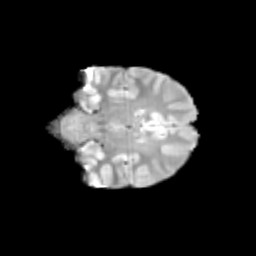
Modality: T2w
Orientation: coronal
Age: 13
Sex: male
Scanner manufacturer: siemens
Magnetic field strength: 3 T
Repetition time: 3.8 s
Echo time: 0.07 s